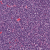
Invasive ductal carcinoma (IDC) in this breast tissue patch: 1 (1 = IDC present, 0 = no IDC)